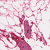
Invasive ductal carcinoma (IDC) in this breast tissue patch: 0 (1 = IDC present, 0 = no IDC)